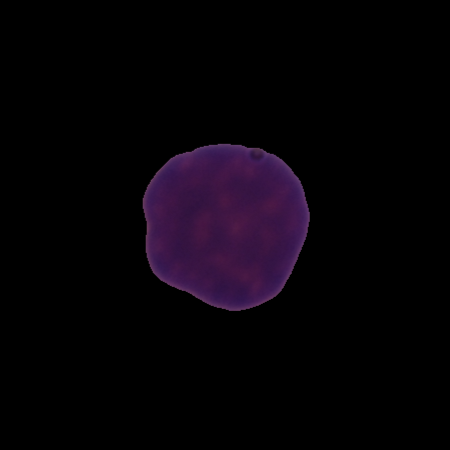
Label: healthy